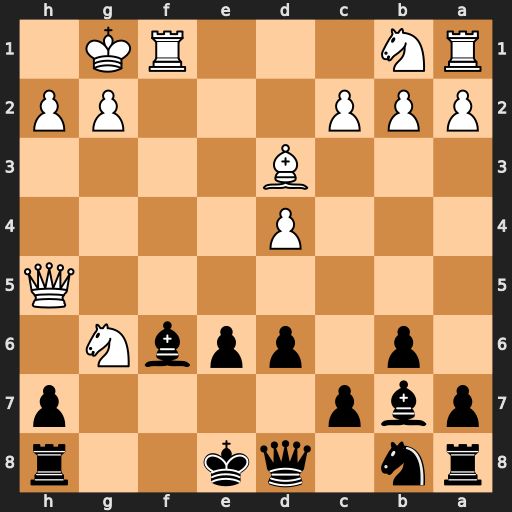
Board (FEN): rn1qk2r/pbp4p/1p1ppbN1/7Q/3P4/3B4/PPP3PP/RN3RK1
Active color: b
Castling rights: kq
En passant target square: -
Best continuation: Bxd4+ Kh1 hxg6 Qxg6+ Kd7 Rf7+ Kc8 Qxe6+ Nd7